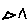
Label: triangle